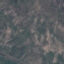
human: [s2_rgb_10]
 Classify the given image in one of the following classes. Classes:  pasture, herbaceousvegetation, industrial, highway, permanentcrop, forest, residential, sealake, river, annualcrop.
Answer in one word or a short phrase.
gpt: HerbaceousVegetation